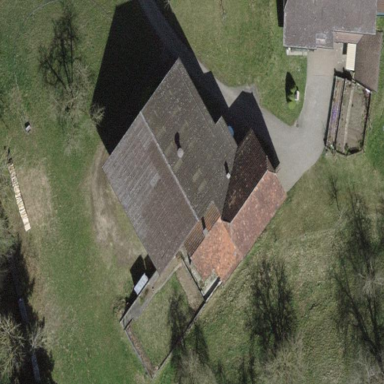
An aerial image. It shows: Farmyard area.